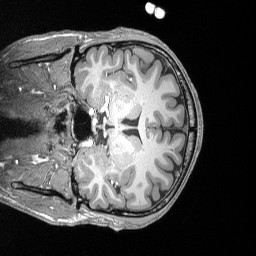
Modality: T1w
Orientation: coronal
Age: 31
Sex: male
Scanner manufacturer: siemens
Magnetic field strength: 3 T
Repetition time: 2.53 s
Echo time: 0.00164 s